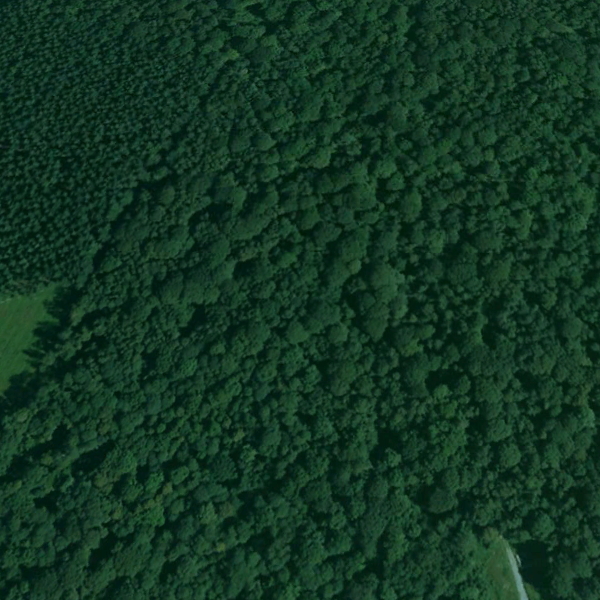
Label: Forest